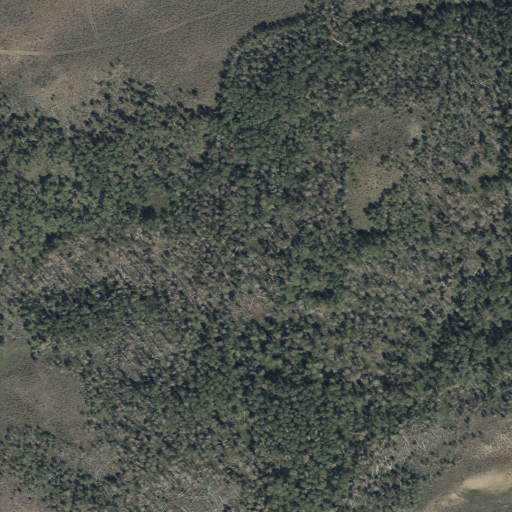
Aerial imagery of depression(s) in Utah named Shotnick Basin containing deciduous forest and shrub